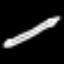
Label: pencil